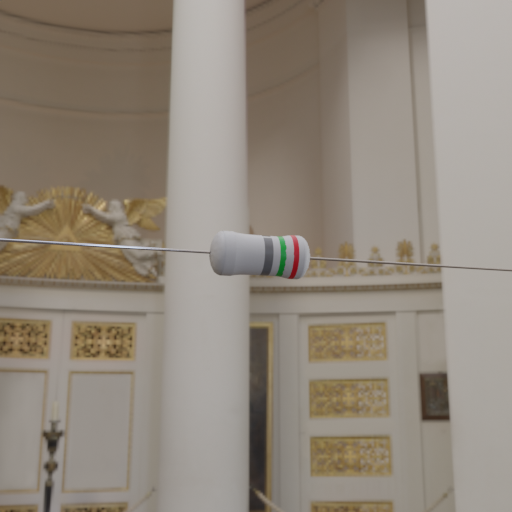
Resistor colour bands (in order): gray, green, red